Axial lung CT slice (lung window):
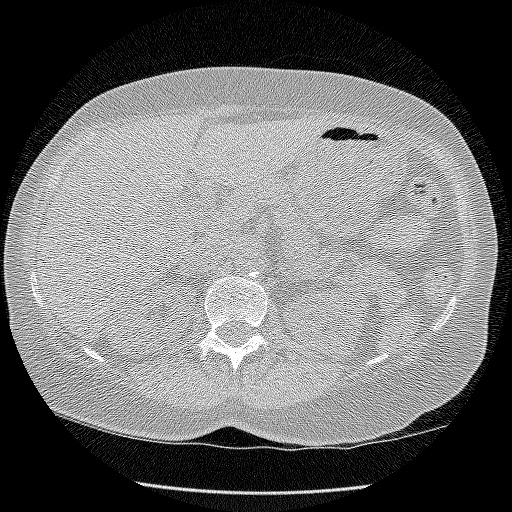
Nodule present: no